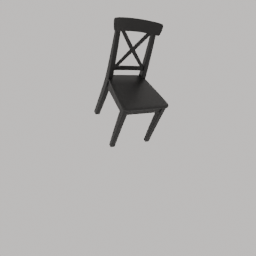
Label: furniture